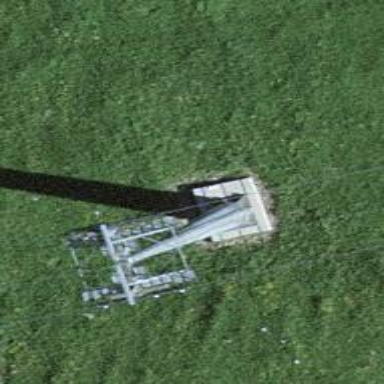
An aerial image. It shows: Pylon used for aerialway.